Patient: sex F, age 35
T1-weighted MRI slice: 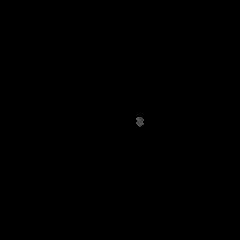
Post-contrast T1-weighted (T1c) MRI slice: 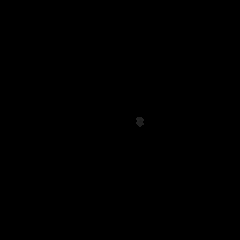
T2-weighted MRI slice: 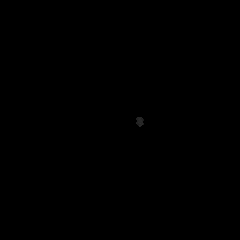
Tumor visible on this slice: no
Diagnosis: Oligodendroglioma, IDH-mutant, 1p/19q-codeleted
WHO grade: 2